【题型】证明题　【知识点】解析几何　【难度】hard
给出如下的定义和定理：定义：若直线 $l$ 与抛物线 $\Gamma$ 有且仅有一个公共点 $P$，且 $l$ 与 $\Gamma$ 的对称轴不平行，则称直线 $l$ 与抛物线 $\Gamma$ 相切，公共点 $P$ 称为切点.定理：过抛物线 $y^2 = 2px$ 上一点 $(x_0, y_0)$ 处的切线方程为 $y_0y = p(x + x_0)$.完成下述问题：如图所示，设 $E, F$ 是抛物线 $\Gamma: y^2 = 2px (p > 0)$ 上两点.过点 $E, F$ 分别作抛物线 $\Gamma$ 的两条切线 $l_1, l_2$，直线 $l_1, l_2$ 交于点 $C$，点 $A, B$ 分别在线段 $EC, CF$ 的延长线上，且满足 $\overrightarrow{EC} = \lambda\overrightarrow{CA}, \overrightarrow{CF} = \lambda\overrightarrow{FB}$，其中 $\lambda > 0$.

(1)若点 $E, F$ 的纵坐标分别为 $y_1, y_2$，用 $y_1, y_2$ 和 $p$ 表示点 $C$ 的坐标.

(2)证明：直线 $AB$ 与抛物线 $\Gamma$ 相切；

(3)设直线 $AB$ 与抛物线 $\Gamma$ 相切于点 $G$，求 $\dfrac{S_{\triangle EFG}}{S_{\triangle ABC}}$.
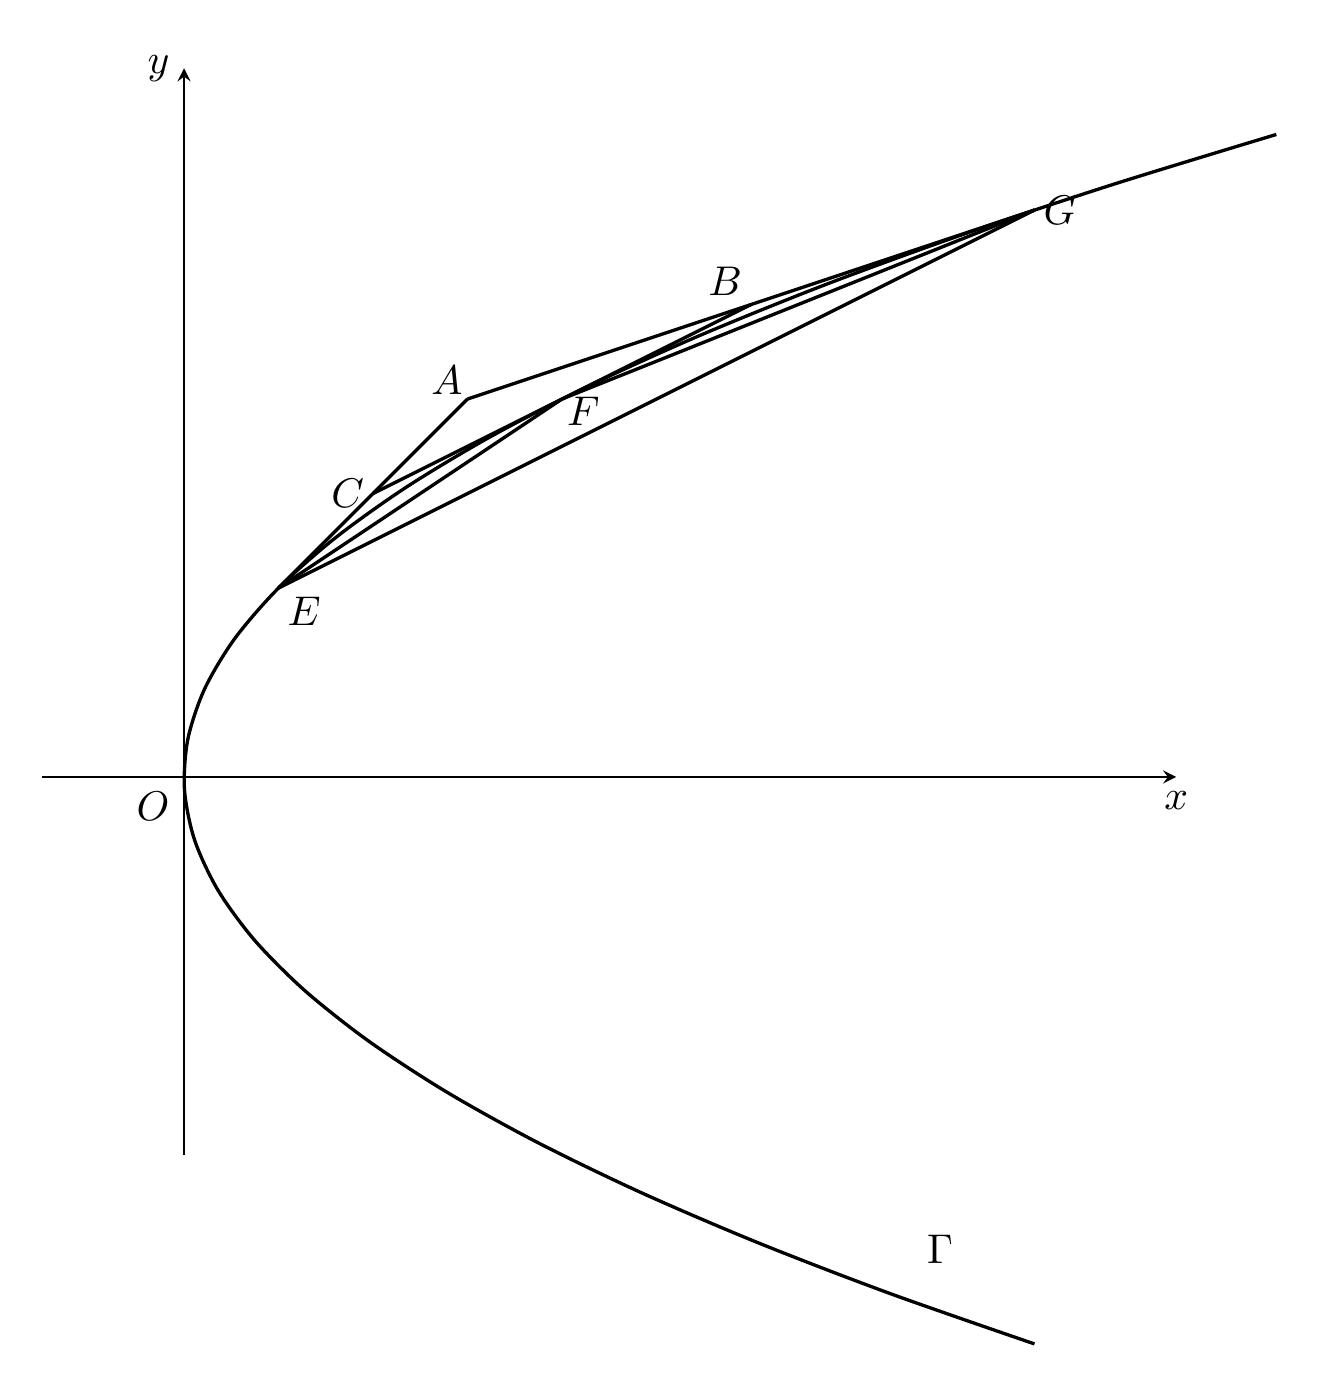
【解答】
【答案】(1) $\left( \dfrac{y_1y_2}{2p}, \dfrac{y_1 + y_2}{2} \right)$;

(2)证明见解析;

(3) 2

【分析】(1) 分别写出切线 $CE$ 和切线 $CF$ 的方程，联立方程即可求出点 $C$ 的坐标.

(2) 设出切点坐标，根据切点坐标写出切线 $AB$ 的方程，从而求出点 $A, B$ 的坐标，根据点 $A, B$ 的坐标可求出 $\lambda$ 的值，从而证明直线 $AB$ 与抛物线 $\Gamma$ 相切.

(3) 首先根据 (2) 的结论求出 $\overrightarrow{BF} = \dfrac{1}{\lambda}\overrightarrow{FC}, \overrightarrow{GB} = \dfrac{1}{\lambda}\overrightarrow{BA}$；然后求 $\dfrac{S_{\triangle AEG}}{S_{\triangle ABC}}$ 和 $\dfrac{S_{\text{四边形ECBG}}}{S_{\triangle ABC}}$ 的值，再根据 $S_{\triangle CEF} = \dfrac{\lambda^2}{1+\lambda}S_{\triangle ABC}, S_{\triangle BGF} = \dfrac{1}{\lambda(1+\lambda)}S_{\triangle ABC}$，可得到 $S_{\triangle EFG} = S_{\text{四边形ECBG}} - S_{\triangle CEF} - S_{\triangle BGF} = 2S_{\triangle ABC}$，从而可求出答案.

【详解】(1) 因为点 $E, F$ 的纵坐标分别为 $y_1, y_2$，所以 $E\left( \dfrac{y_1^2}{2p}, y_1 \right), F\left( \dfrac{y_2^2}{2p}, y_2 \right)$，

所以在 $E\left( \dfrac{y_1^2}{2p}, y_1 \right)$ 处的切线 $CE$ 方程为 $y_1y = p\left( x + \dfrac{y_1^2}{2p} \right)$，即 $y = \dfrac{y_1}{2} + \dfrac{p}{y_1}x$，

同理在 $F\left( \dfrac{y_2^2}{2p}, y_2 \right)$ 处的切线 $CF$ 方程为 $y = \dfrac{y_2}{2} + \dfrac{p}{y_2}x$，

两式联立，解得 $x = \dfrac{y_1y_2}{2p}, y = \dfrac{y_1 + y_2}{2}$，

所以点 $C$ 的坐标为 $\left( \dfrac{y_1y_2}{2p}, \dfrac{y_1 + y_2}{2} \right)$.

(2) 设 $G(x_0, y_0)$ 为抛物线上的一点，则 $x_0 = \dfrac{y_0^2}{2p}$，

抛物线在点 $G(x_0, y_0)$ 处的切线方程为 $y_0y = p\left( x + \dfrac{y_0^2}{2p} \right)$，即 $y = \dfrac{y_0}{2} + \dfrac{p}{y_0}x$，

由 $\begin{cases} y = \dfrac{y_0}{2} + \dfrac{p}{y_0}x \\ y = \dfrac{y_1}{2} + \dfrac{p}{y_1}x \end{cases}$，得 $A\left( \dfrac{y_1y_0}{2p}, \dfrac{y_1 + y_0}{2} \right)$，由 $\begin{cases} y = \dfrac{y_0}{2} + \dfrac{p}{y_0}x \\ y = \dfrac{y_2}{2} + \dfrac{p}{y_2}x \end{cases}$，得 $B\left( \dfrac{y_2y_0}{2p}, \dfrac{y_2 + y_0}{2} \right)$，

所以 $\overrightarrow{EC} = \left( \dfrac{y_1y_2 - y_1^2}{2p}, \dfrac{y_2 - y_1}{2} \right) = \dfrac{y_2 - y_1}{p} \left( \dfrac{y_1}{2}, 1 \right)$，$\overrightarrow{CA} = \left( \dfrac{y_1y_0 - y_1y_2}{2p}, \dfrac{y_0 - y_2}{2} \right) = \dfrac{y_0 - y_2}{p} \left( \dfrac{y_1}{2}, 1 \right)$

$\overrightarrow{CF} = \left( \dfrac{y_2^2 - y_1y_2}{2p}, \dfrac{y_2 - y_1}{2} \right) = \dfrac{y_2 - y_1}{p} \left( \dfrac{y_2}{2}, 1 \right)$，$\overrightarrow{FB} = \left( \dfrac{y_2y_0 - y_2^2}{2p}, \dfrac{y_0 - y_2}{2} \right) = \dfrac{y_0 - y_2}{p} \left( \dfrac{y_2}{2}, 1 \right)$，

所以 $\overrightarrow{EC} = \dfrac{y_2 - y_1}{y_0 - y_2}\overrightarrow{CA}$，$\overrightarrow{CF} = \dfrac{y_2 - y_1}{y_0 - y_2}\overrightarrow{FB}$，

取 $\lambda = \dfrac{y_2 - y_1}{y_0 - y_2}$，则点 $A$ 为点 $A$，点 $B$ 为点 $B$，此时满足 $\overrightarrow{EC} = \lambda\overrightarrow{CA}, \overrightarrow{CF} = \lambda\overrightarrow{FB}$，

所以直线 $AB$ 与抛物线 $\Gamma$ 相切；

(3) 因为 $\overrightarrow{EC} = \lambda\overrightarrow{CA}, \overrightarrow{CF} = \lambda\overrightarrow{FB}$，所以 $\overrightarrow{BF} = \dfrac{1}{\lambda}\overrightarrow{FC}$，所以根据 (2) 可知，$\overrightarrow{GB} = \dfrac{1}{\lambda}\overrightarrow{BA}$，

所以 $\dfrac{S_{\triangle AEG}}{S_{\triangle ABC}} = \dfrac{|AG| \cdot |AE|}{|AB| \cdot |AC|} = (1 + \lambda) \cdot \dfrac{1+\lambda}{\lambda} = \dfrac{(1+\lambda)^2}{\lambda}$，

所以 $\dfrac{S_{\text{四边形ECBG}}}{S_{\triangle ABC}} = \dfrac{(1+\lambda)^2 - \lambda}{\lambda} = \dfrac{\lambda^2 + \lambda + 1}{\lambda}$，

而 $S_{\triangle CEF} = \dfrac{|EC| \cdot |CF|}{|CA| \cdot |CB|} S_{\triangle ABC} = \lambda \cdot \dfrac{\lambda}{1+\lambda} S_{\triangle ABC} = \dfrac{\lambda^2}{1+\lambda} S_{\triangle ABC}$，

$S_{\triangle BGF} = \dfrac{|FB| \cdot |BG|}{|CB| \cdot |AB|} S_{\triangle ABC} = \dfrac{1}{1+\lambda} \cdot \dfrac{1}{\lambda} S_{\triangle ABC} = \dfrac{1}{\lambda(1+\lambda)} S_{\triangle ABC}$，

所以 $S_{\triangle EFG} = S_{\text{四边形ECBG}} - S_{\triangle CEF} - S_{\triangle BGF} = 2S_{\triangle ABC}$，

所以 $\dfrac{S_{\triangle EFG}}{S_{\triangle ABC}} = 2$.